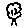
Label: tree